Question: I do not know much about PHP, but I would like to ask how I should improve this script.
Adding a screenshot of my existing code, I will briefly describe.

The program causes the LED to turn on when the web button is pressed for the first time.
A condition must be met where it is given that the file size must be equal to 2 bytes. When the first condition is executed, a larger 4-byte number is written to the txt file.
By pressing the same button again, the second condition should be met, but there is an error that the file is overwritten, but the condition can not be fulfilled and I do not know why.
Do not you ask someone where there might be a problem or how would you possibly solve the problem you?
Here is part of the code:
'''
if(!file_get_contents("soubor.txt", 0)) {
$soubor = fopen("soubor.txt","w+");
$funkceled1 = 10;
fwrite ($soubor, $funkceled1);
fclose ($soubor);
}
if (isset($_GET['on1']) && file_get_contents("soubor.txt", 2)) {
shell_exec("/usr/local/bin/gpio -g write 14 1");
$soubor = fopen("soubor.txt","w+");
$funkceled1 = 1000;
fwrite ($soubor, $funkceled1);
fclose ($soubor);
}
else if (isset($_GET['on1']) && file_get_contents("soubor.txt", 4)) {
shell_exec("/usr/local/bin/gpio -g write 14 0");
$soubor = fopen("soubor.txt","w+");
$funkceled1 = 10;
fwrite ($soubor, $funkceled1);
fclose ($soubor);
'''
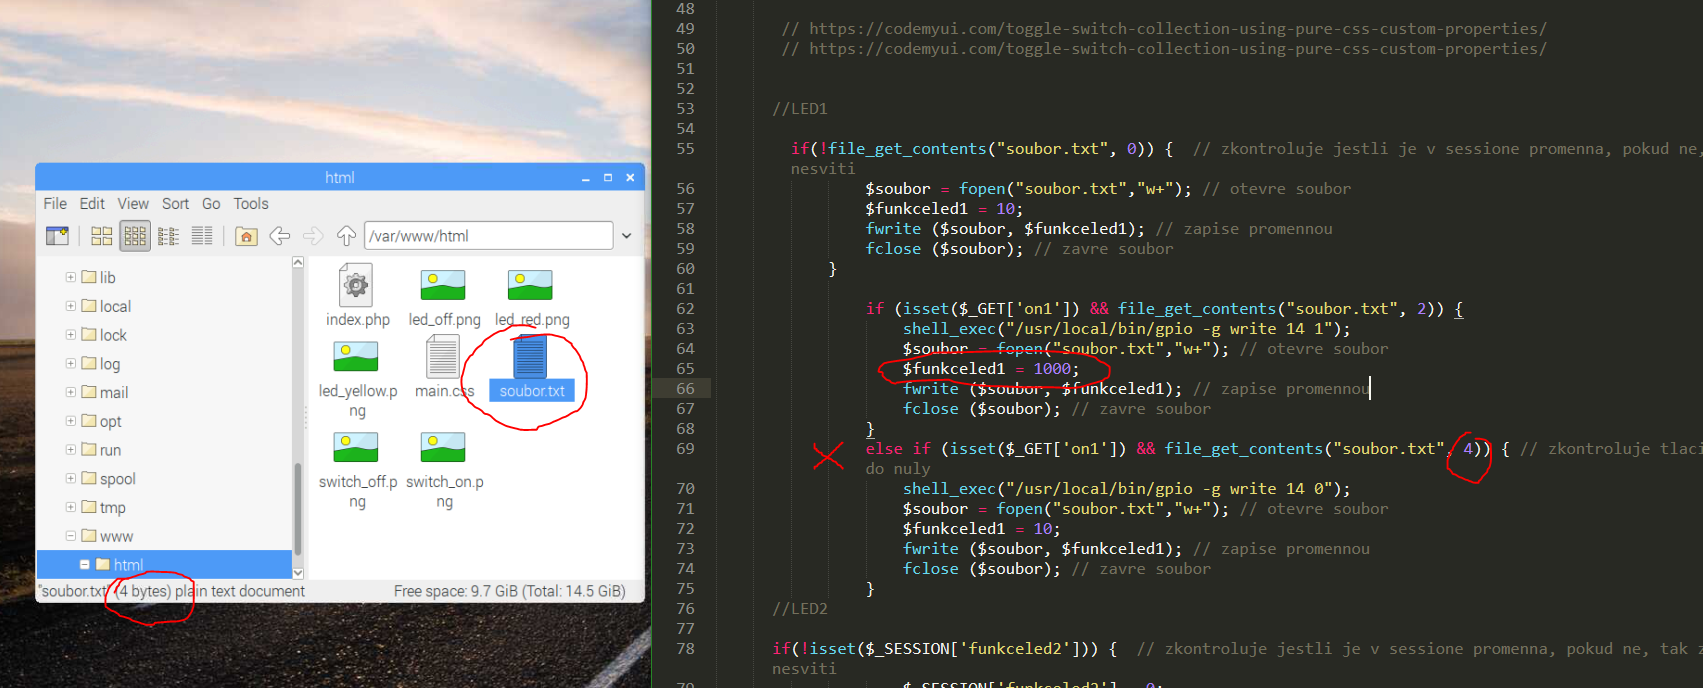
Answer: Your code could be rewritten this way:
'''
$fileName = __DIR__.'/soubor.txt';
// if the file does not exist or does not contain '10' nor '1000', create it with default value '10'
if (!file_exists($fileName) || (file_get_contents($fileName) !== '10' && file_get_contents($fileName) !== '1000')) {
file_put_contents($fileName, '10');
}
if (isset($_GET['on1']) && file_get_contents($fileName) === '10') {
shell_exec("/usr/local/bin/gpio -g write 14 1");
file_put_contents($fileName, '1000');
} else if (isset($_GET['on1']) && file_get_contents($fileName) === '1000') {
shell_exec("/usr/local/bin/gpio -g write 14 0");
file_put_contents($fileName, '10');
}
'''